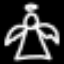
Label: angel